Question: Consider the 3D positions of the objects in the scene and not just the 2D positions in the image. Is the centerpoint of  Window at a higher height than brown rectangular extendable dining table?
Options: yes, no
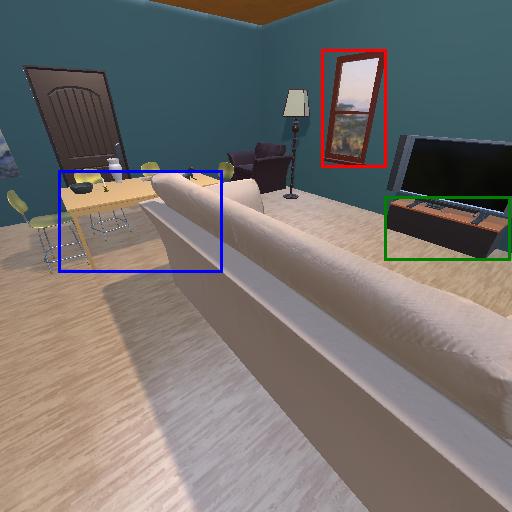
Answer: yes